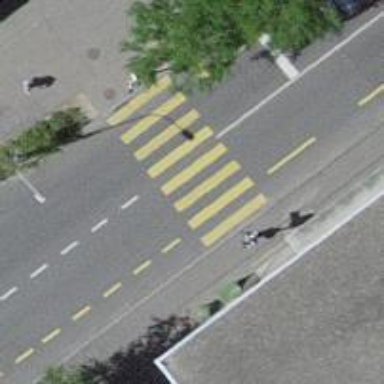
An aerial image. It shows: Crossing with traffic signals.